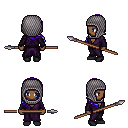
a pixel art fantasy rpg character, female body template, human, dark skin, purple robe, red pants, blue right-swept hairstyle, chain hood, black shoes, spear, four views (front, back, left, right), 2x2 character sprite sheet, small pixel art, hard edges, no anti-aliasing